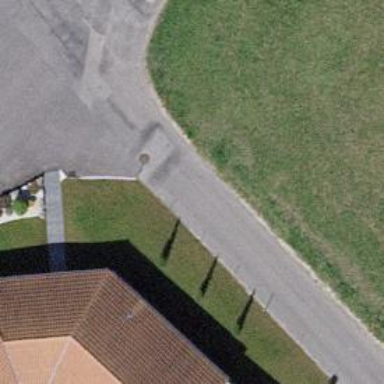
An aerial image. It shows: Residential road with asphalt surface.